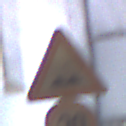
Verkehrszeichen: UnebeneFahrbahn
Zusatzzeichen unten: Geschwindigkeit20
Umgebung: Outdoor, Urban
Tageszeit: Night
Wetter: Overcast
Licht: Artificial
Jahreszeit: Winter
Kontrast: MediumContrast